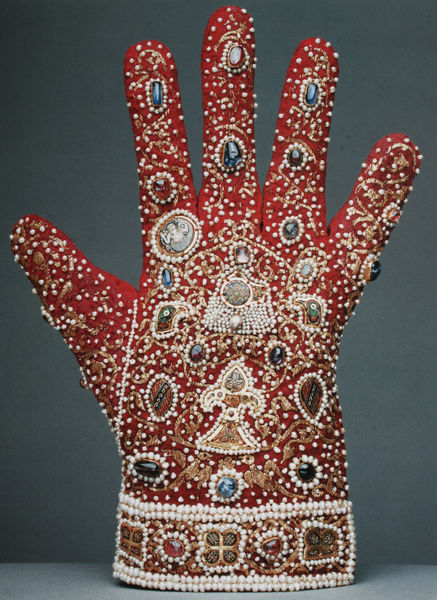
Titel: Handschuh, Aussenseite
Künstler: Königliche Hofwerkstatt von Palermo
Standort: Wien
Institution: Schatzkammer
Schlagwörter: blau, hand, schatten, vogel, weiß, grün, ocker, bunt, daumen, finger, grau, handschuh, hintergrund, licht, schmuck, türkis, rot, tiere, beige, mode, muster, ornament, arm, samt, stehen, steine, fünf, porträt, vögel, bestickt, figur, gold, kostüm, stickerei, stoff, saum, borte, diamanten, edelsteine, perle, perlen, rechts, kreis, rund, putte, ranken, bilder, schnabel, rand, figuren, dekoration, bordüre, nähen, zeigefinger, dekor, ornamente, verzierung, faden, sticken, edel, foto, fotografie, photographie, vergoldet, asien, kardinal, mosaik, lilie, brokat, photo, reihen, verziert, wappen, arabisch, armband, handwerk, kristall, farbfoto, duell, edelstein, zierde, kamee, prunk, textil, kunsthandwerk, objekt, fassung, persien, reliquie, aufnahme, wertvoll, kostbar, purpur, rubin, schmucksteine, ringfinger, bund, russisch, goldschmied, medaillons, nähte, bergkristall, halbedelsteine, koenig, gemme, goldfäden, kleiner finger, reliquiar, rubine, smaragde, gemmen, diamant, pailletten, textilkunst, finfer, liturgisch, mittelfinger, goldfaden, kameen, objektkunst, perlsen, zierborte, fingerhandschuh, juwelen, perlenschmuck, handschu, fingerkuppe, sazm, weihnachtshandschuh, tiersymbole, winterhandschuh, saphire, weisse perlen, unpracktisch